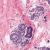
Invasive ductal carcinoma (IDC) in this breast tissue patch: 0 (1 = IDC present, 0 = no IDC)